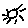
Label: sun